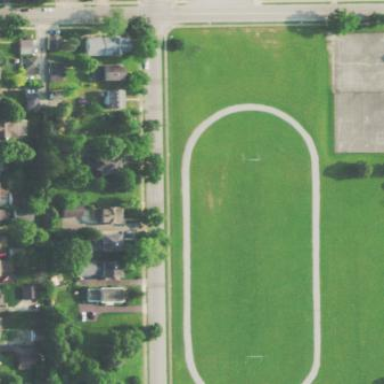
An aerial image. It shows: Track for athletics on fine gravel land.